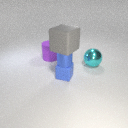
small blue rubber cube to the right of large purple rubber cylinder